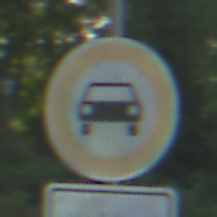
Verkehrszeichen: VerbotKraftwagen
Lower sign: ZeitangabenMitBeschraenkungAufWochentage1
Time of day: SunriseSunset
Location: Outdoor (Suburban)
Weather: PartlyCloudy
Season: NotSpecified
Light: Natural